Interaction volume radius: 10 \u00c5
Interaction volume height: 10 \u00c5
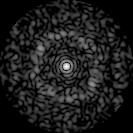
Disorder parameter: 0.7721